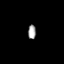
Tissue: lung
Cell type: T cells
Senescence score: 0.5489
Nuclear area (px): 110
Mean DAPI intensity: 166.1